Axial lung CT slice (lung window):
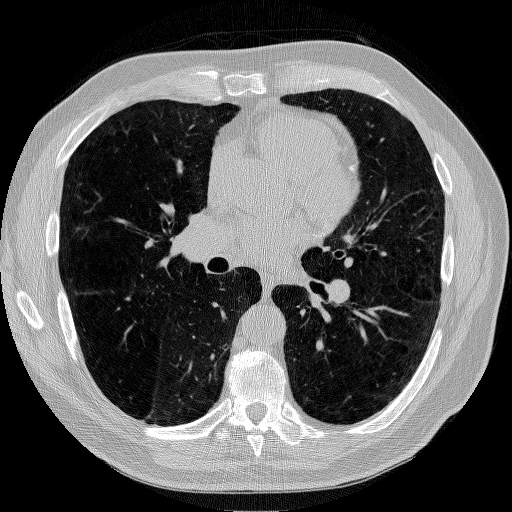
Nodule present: no